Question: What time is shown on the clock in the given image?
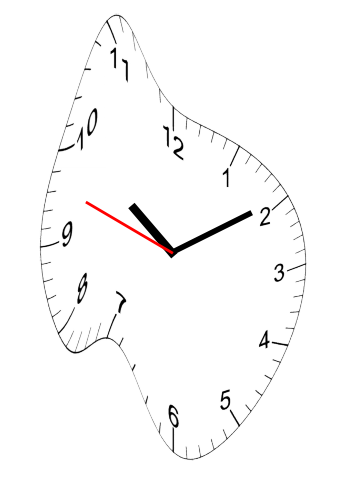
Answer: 10:09:48